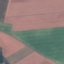
Land use / land cover: AnnualCrop